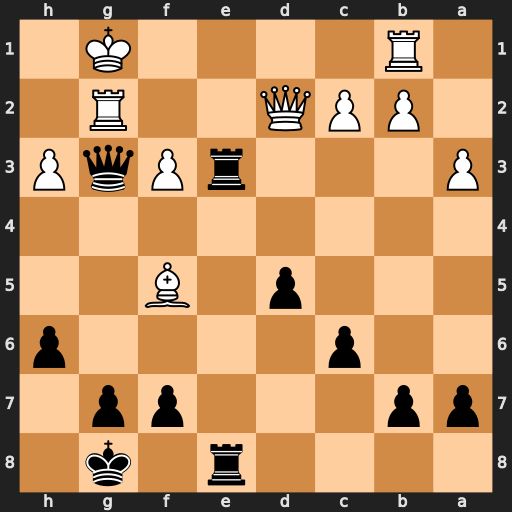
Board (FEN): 4r1k1/pp3pp1/2p4p/3p1B2/8/P3rPqP/1PPQ2R1/1R4K1
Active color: b
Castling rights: -
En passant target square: -
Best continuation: Re1+ Rxe1 Rxe1+ Qxe1 Qxe1+